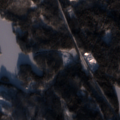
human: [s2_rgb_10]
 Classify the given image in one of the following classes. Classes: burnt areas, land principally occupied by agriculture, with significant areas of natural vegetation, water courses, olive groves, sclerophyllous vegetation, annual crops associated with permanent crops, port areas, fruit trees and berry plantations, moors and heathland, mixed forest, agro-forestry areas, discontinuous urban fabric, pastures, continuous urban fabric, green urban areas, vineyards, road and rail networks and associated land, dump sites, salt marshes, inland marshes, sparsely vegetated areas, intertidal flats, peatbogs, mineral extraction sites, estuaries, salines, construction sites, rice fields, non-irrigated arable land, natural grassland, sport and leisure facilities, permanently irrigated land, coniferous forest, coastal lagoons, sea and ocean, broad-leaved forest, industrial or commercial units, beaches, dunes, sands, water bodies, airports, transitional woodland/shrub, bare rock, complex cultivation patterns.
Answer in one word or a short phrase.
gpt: coniferous forest, mixed forest, transitional woodland/shrub, water bodies